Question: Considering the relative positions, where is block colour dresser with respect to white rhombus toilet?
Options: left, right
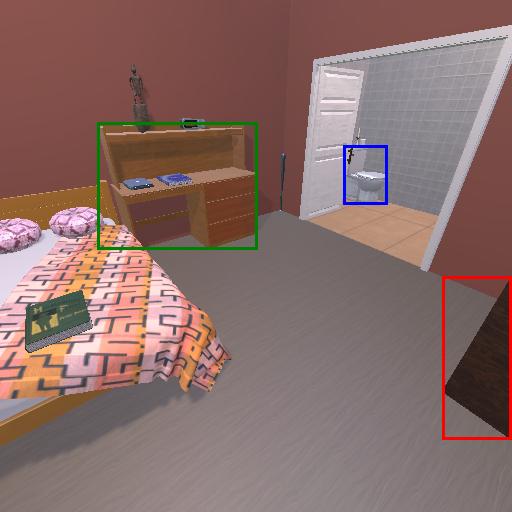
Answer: left